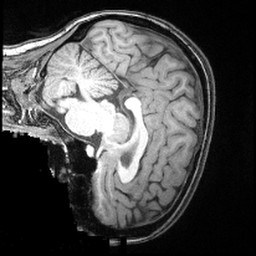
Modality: T1w
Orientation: sagittal
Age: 28
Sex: female
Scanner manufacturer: siemens
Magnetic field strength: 3 T
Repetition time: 2.4 s
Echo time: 0.00374 s